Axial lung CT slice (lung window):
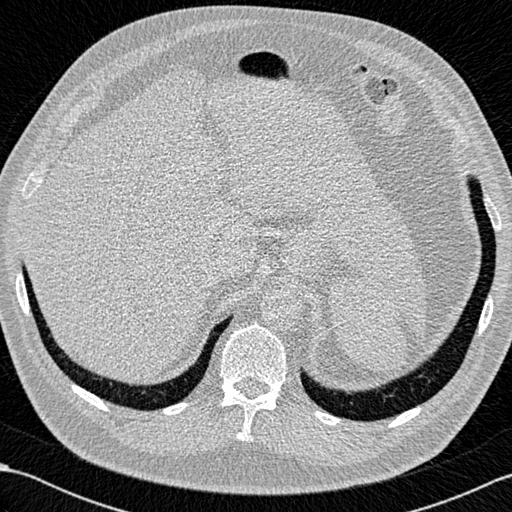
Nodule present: no